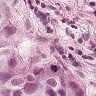
Metastatic tissue present: yes